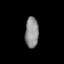
Tissue: lung
Cell type: Fibroblasts
Senescence score: 0.6641
Nuclear area (px): 396
Mean DAPI intensity: 143.51